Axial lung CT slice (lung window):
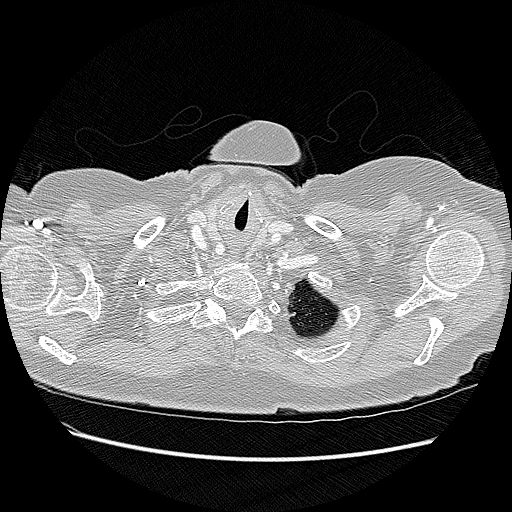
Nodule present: no